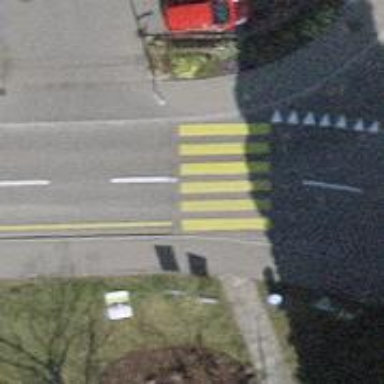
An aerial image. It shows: Uncontrolled road crossing.